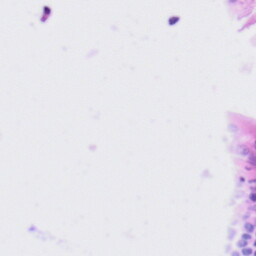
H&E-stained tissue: Tonsil